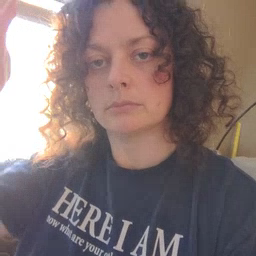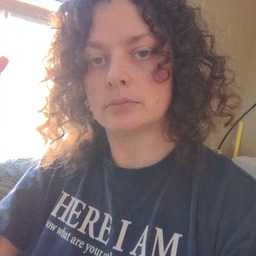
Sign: hat